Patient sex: M
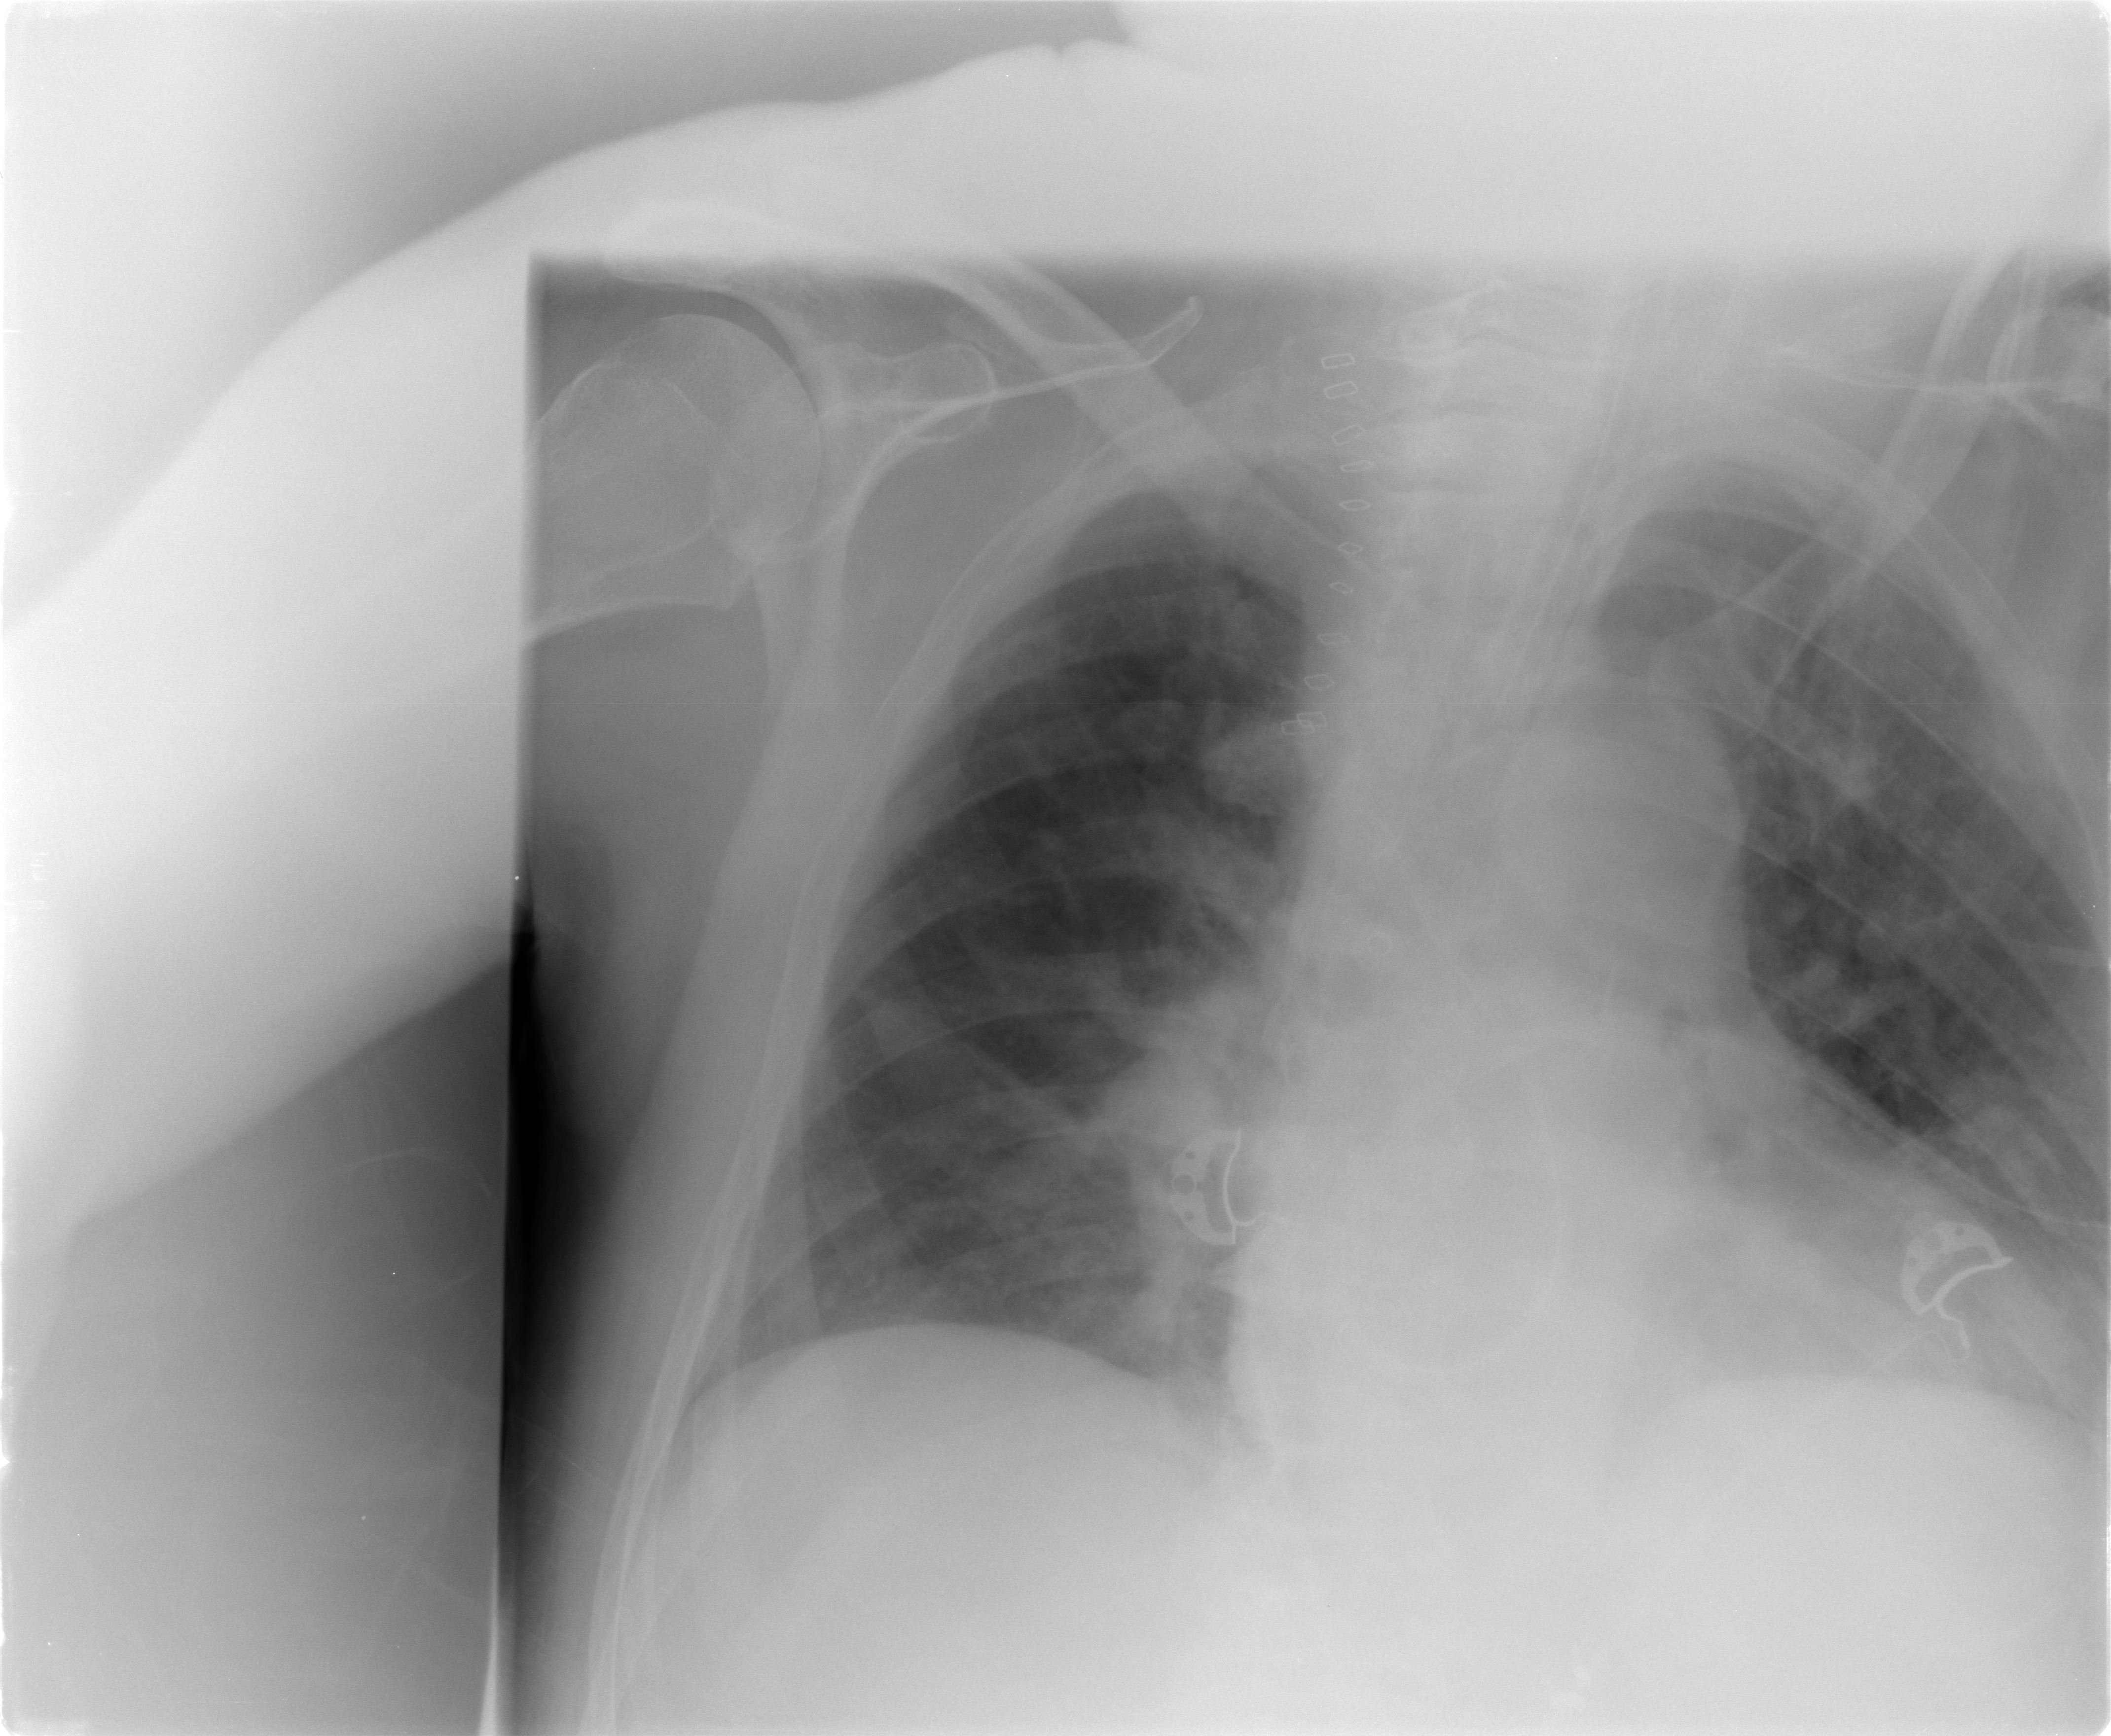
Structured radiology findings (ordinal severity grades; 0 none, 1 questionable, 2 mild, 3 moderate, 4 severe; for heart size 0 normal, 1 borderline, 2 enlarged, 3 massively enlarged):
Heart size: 2
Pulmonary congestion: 2
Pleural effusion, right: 0
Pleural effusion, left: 0
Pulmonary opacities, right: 2
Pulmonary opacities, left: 3
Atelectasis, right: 2
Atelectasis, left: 0